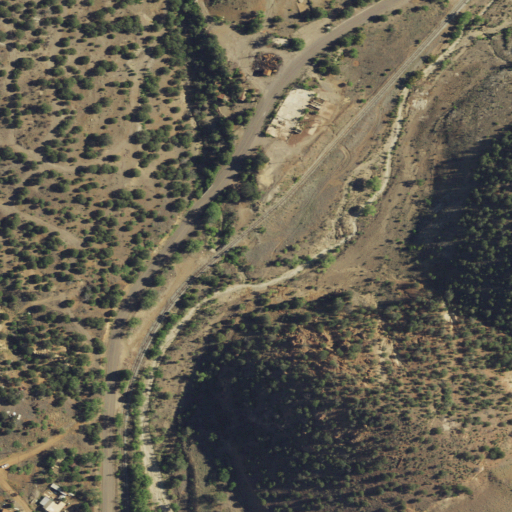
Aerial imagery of valley in New Mexico named Buckhorn Gulch containing shrub, evergreen forest, open development, low intensity development, medium intensity development, and grassland